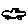
Label: car